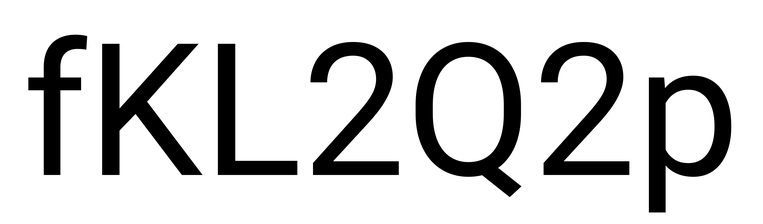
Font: Roboto_Regular